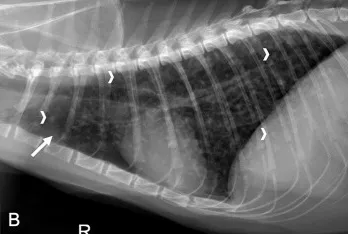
Four right lateral thoracic radiographs obtained from a cat with a compressive Coccidioides spp. Spinal granuloma from initial presentation and three time points after decompressive neurosurgery and fluconazole therapy. On day 35 there were fewer pulmonary nodules (white chevrons), and ,the sternal lymphadenomegaly remained static (solid white arrow).
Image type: radiology (x_ray)